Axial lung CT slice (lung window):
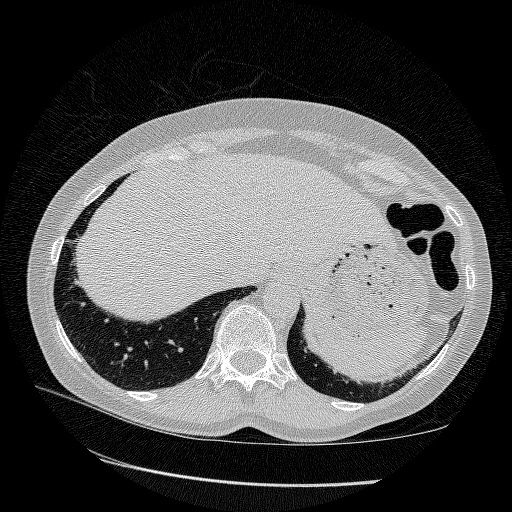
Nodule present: no